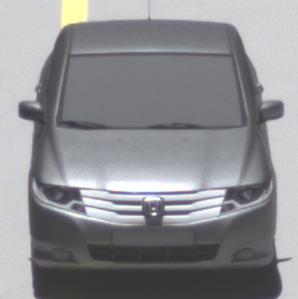
Make: Honda
Model: City
Detailed model: Gen. 6
Model produced from: 2008
Model produced until: 2013
Doors: 4
Color: gray
Road condition: dry road
Daytime: midday
Contrast: high contrast